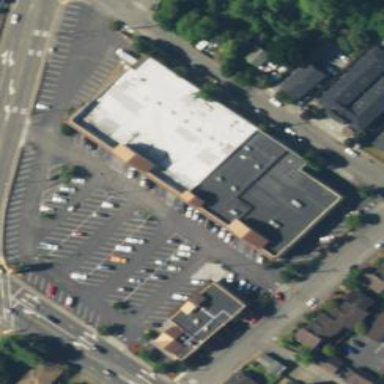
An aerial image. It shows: Retail area.